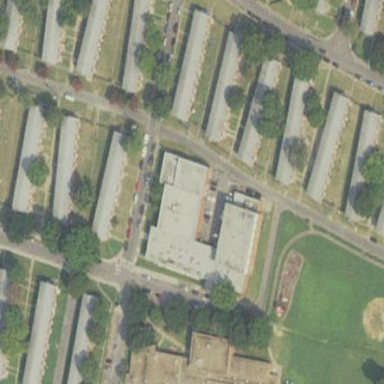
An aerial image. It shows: Community center building.